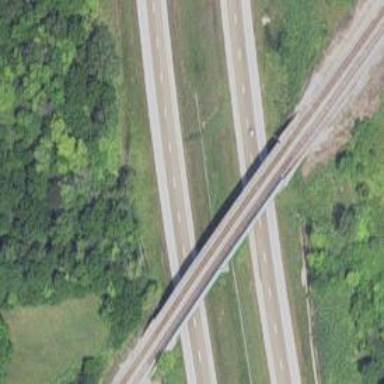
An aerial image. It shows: Motorway.